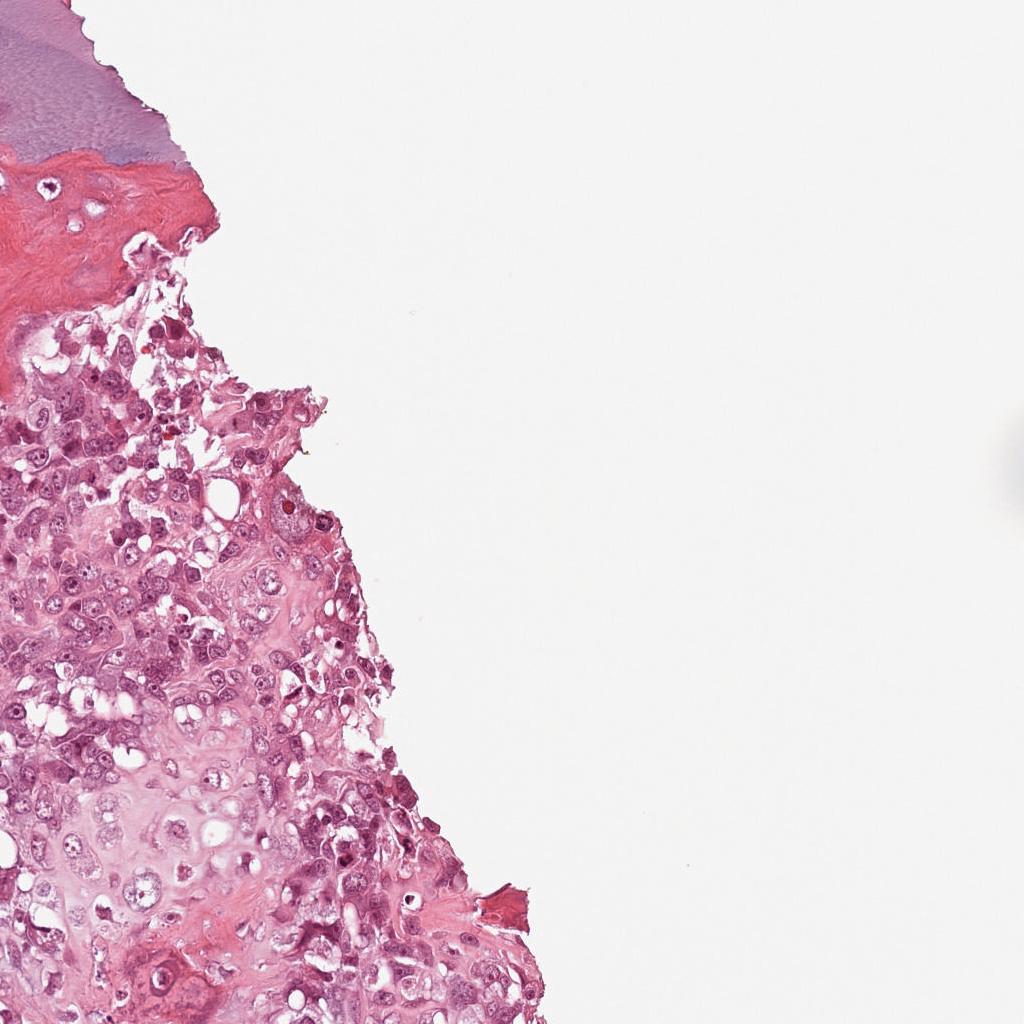
Label: Viable